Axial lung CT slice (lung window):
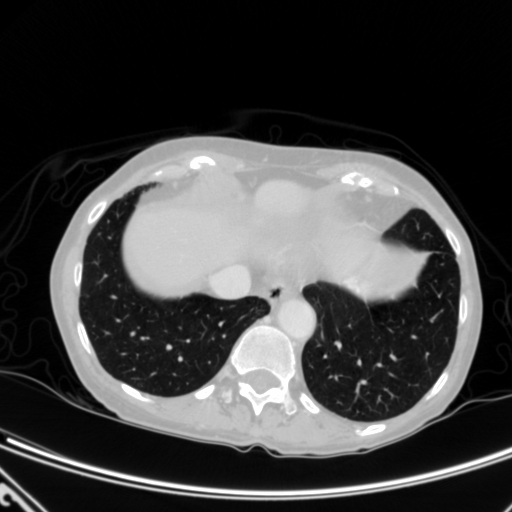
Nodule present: no